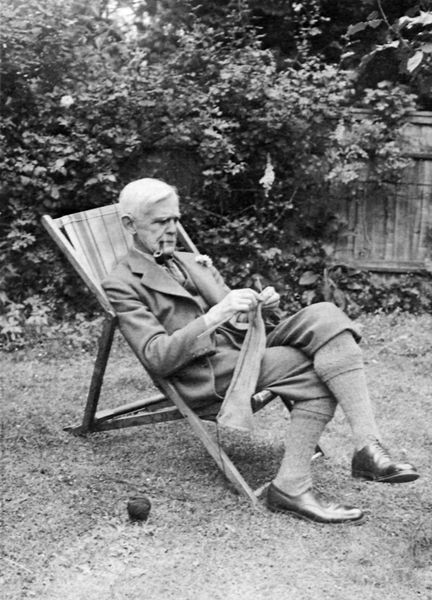
Titel: Francis E. Frith
Künstler: Francis Frith
Schlagwörter: baum, blätter, dunkel, hand, himmel, laub, mann, schatten, weiß, bäume, sitzen, blume, finger, frisur, grau, haar, hell, holz, licht, mund, nase, ohr, schwarz, stuhl, blick, gras, rasen, schal, tuch, wiese, zaun, ball, alt, anzug, bart, hose, jacke, falten, hosenbund, mensch, hände, portrait, porträt, strauch, busch, büsche, gebüsch, sträucher, boden, haare, mantel, sitzend, stoff, strick, pflanzen, kontrast, garten, beine, sommer, alter mann, schuhe, mauer, hecke, gartenstuhl, handarbeit, klappstuhl, stricken, wolle, pfeife, rauchen, gestreift, maler, mimik, faden, konzentriert, nadel, socken, strumpf, knie, fliege, jackett, jacket, weste, foto, fotografie, photographie, strümpfe, alter, greis, schwarz weiss, schriftsteller, kugel, photo, liege, halbprofil, raucher, schnürschuhe, kniebundhose, kniestrümpfe, gestrüpp, stäucher, pfeiffe, fotographie, aufnahme, blazer, hecken, schue, urh, knäuel, knäul, wollknäuel, häkeln, kniehosen, pfeifenraucher, wollstrümpfe, knickerbocker, strickend, liegestuhl, überkreuz, schwarzweiß weiß, schmid, morris, entspannen, glant, kiniebundhosen, knickebocker, stricknadel, wollsstrümpfe, knickerbockers, schmidt, strucken, liegstuhl, wohlknäuel, weissharig, strickender